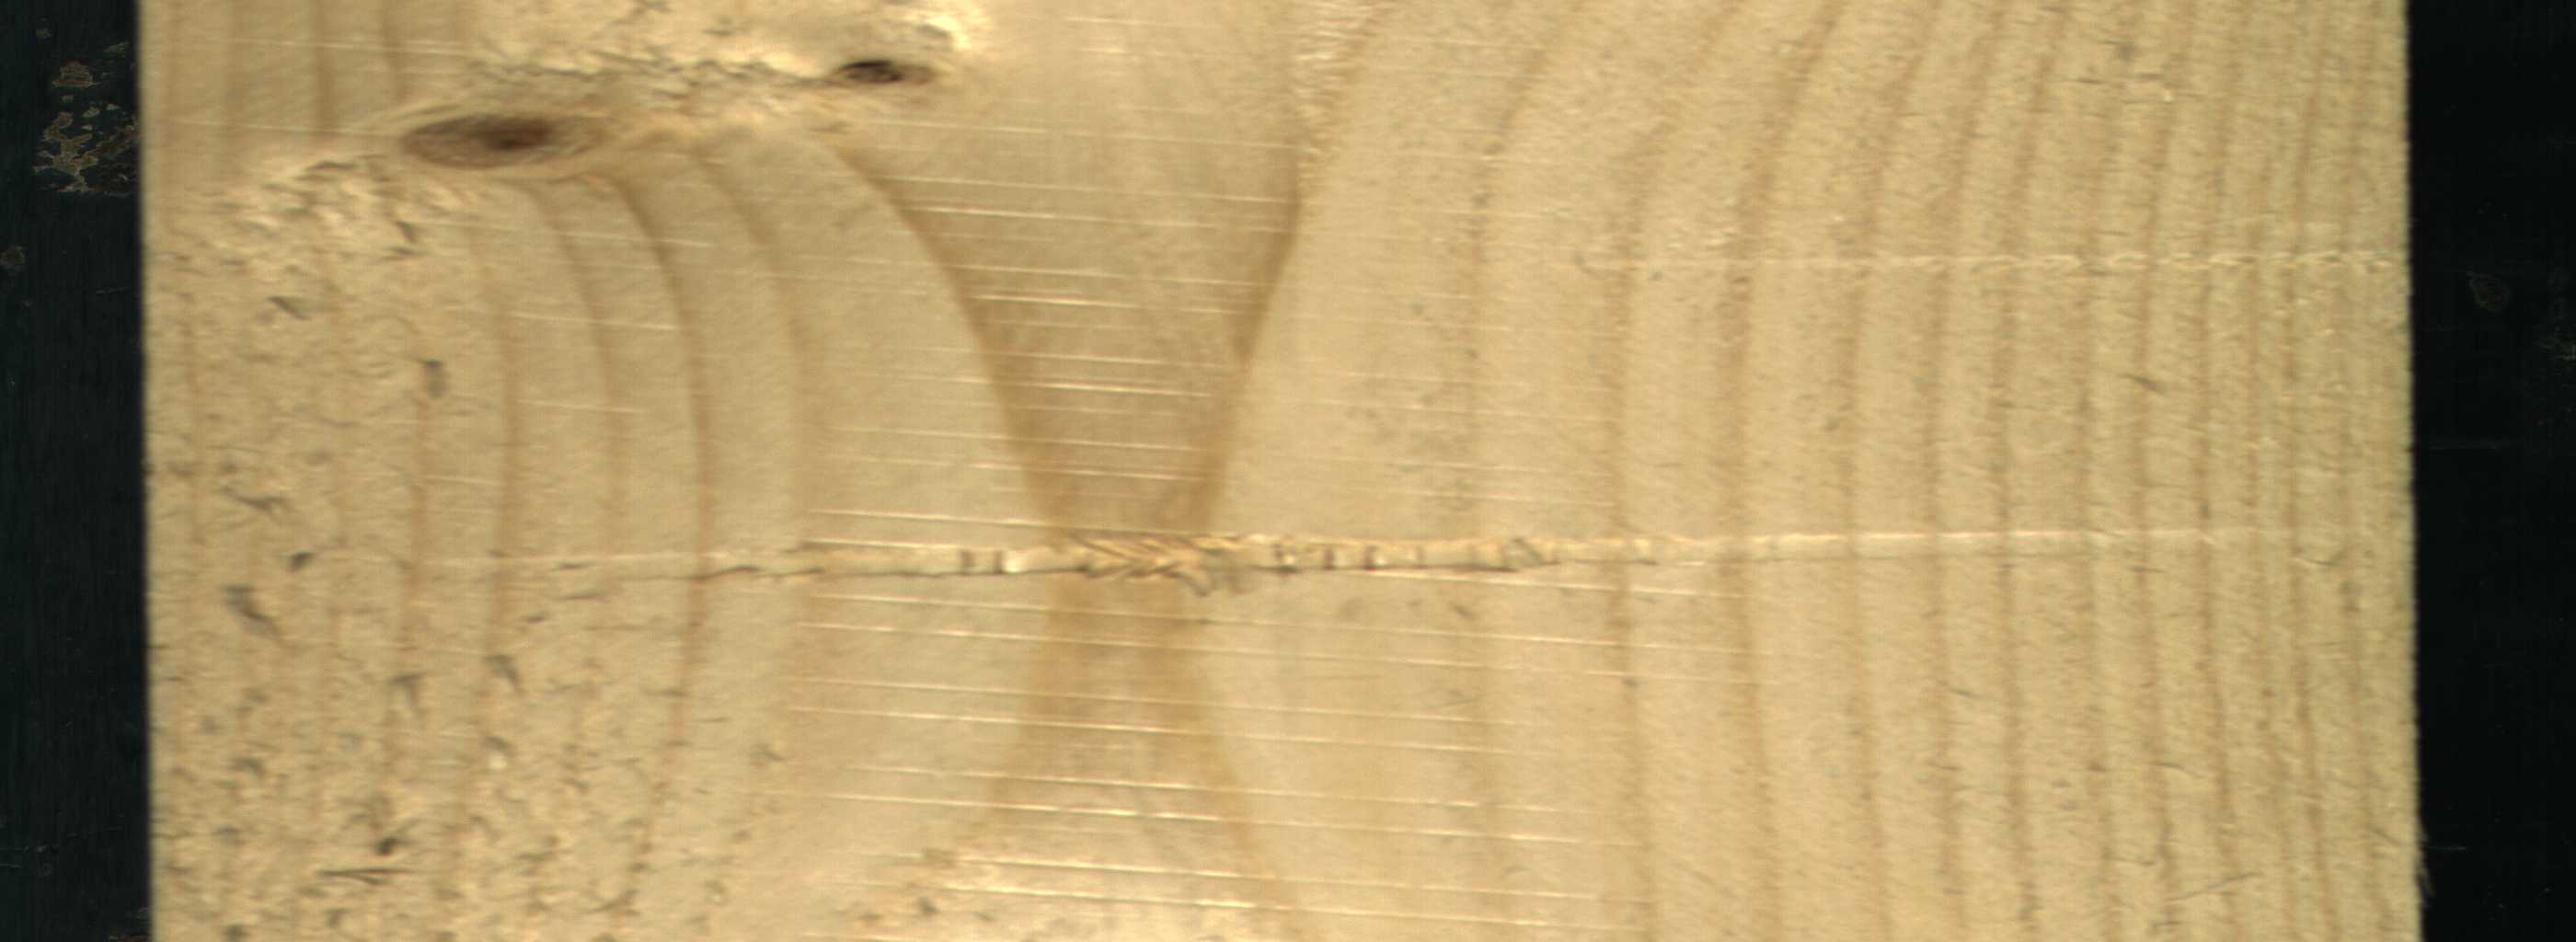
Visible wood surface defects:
Live_Knot
Live_Knot